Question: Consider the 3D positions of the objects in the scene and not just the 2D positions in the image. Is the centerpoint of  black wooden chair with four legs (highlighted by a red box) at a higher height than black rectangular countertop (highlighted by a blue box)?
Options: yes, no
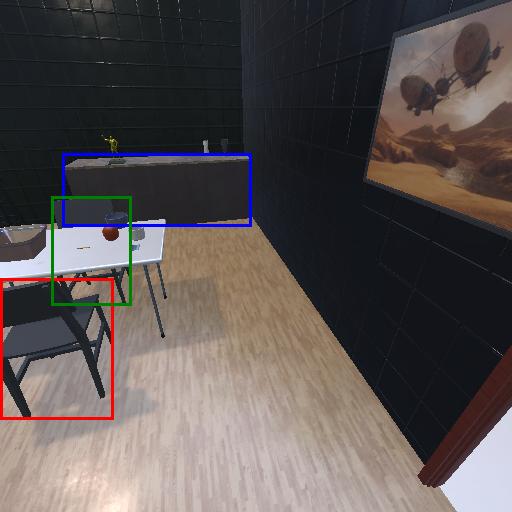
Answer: yes